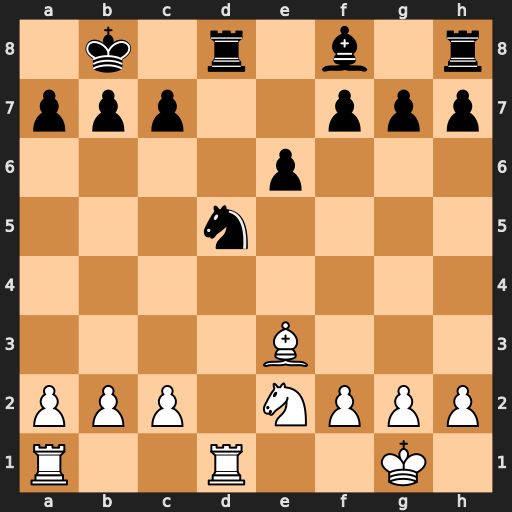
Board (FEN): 1k1r1b1r/ppp2ppp/4p3/3n4/8/4B3/PPP1NPPP/R2R2K1
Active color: w
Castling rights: -
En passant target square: -
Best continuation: c4 Be7 cxd5